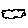
Label: cloud